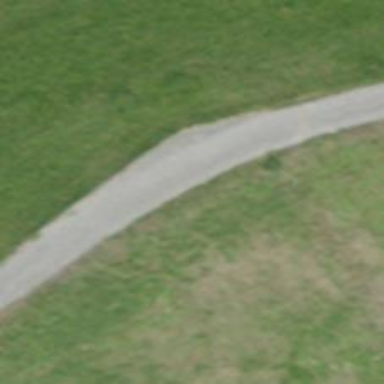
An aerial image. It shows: Passing place on the road.